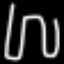
Label: pants